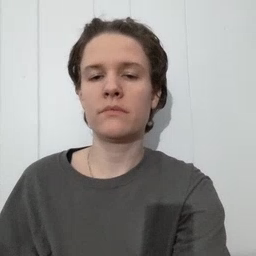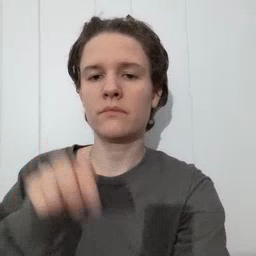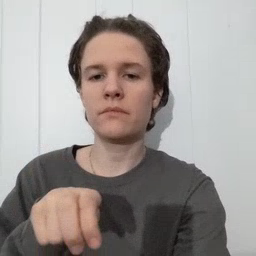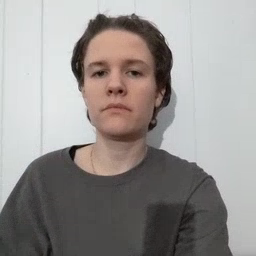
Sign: chair